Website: home-depot
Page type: receipt
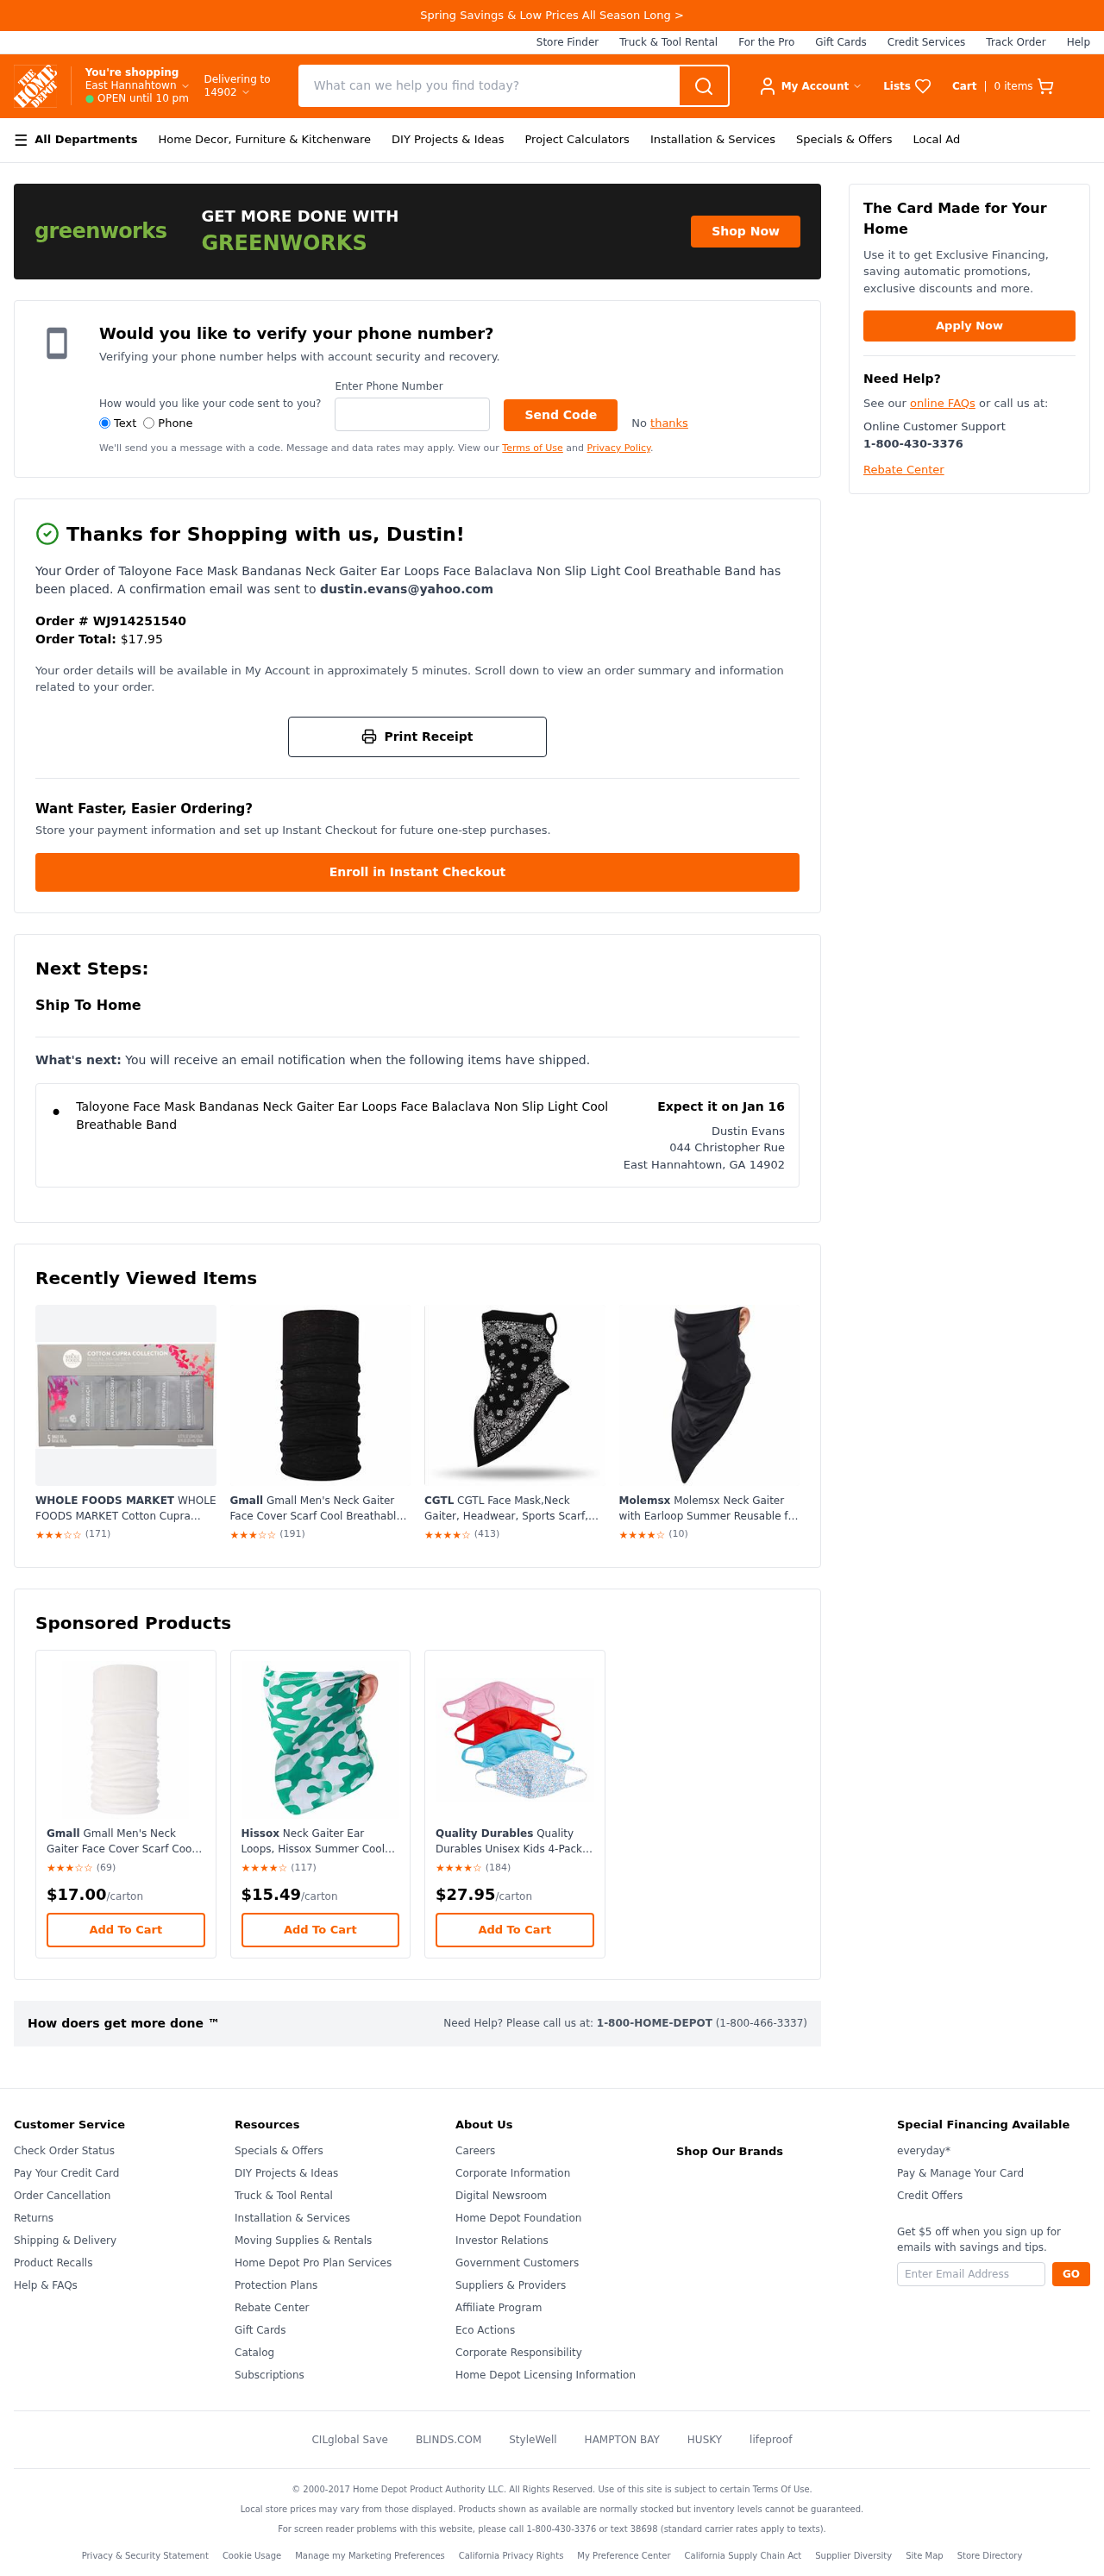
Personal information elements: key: PII_CITY
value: East Hannahtown
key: PII_CITY_STATE_ZIP
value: East Hannahtown, GA 14902
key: PII_EMAIL
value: dustin.evans@yahoo.com
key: PII_FIRSTNAME
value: Dustin
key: PII_FULLNAME
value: Dustin Evans
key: PII_PHONE
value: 6708034658
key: PII_POSTCODE
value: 14902
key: PII_STREET
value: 044 Christopher Rue
Product elements: key: PRODUCT1_NAME
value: Taloyone Face Mask Bandanas Neck Gaiter Ear Loops Face Balaclava Non Slip Light Cool Breathable Band
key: PRODUCT2_NAME
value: WHOLE FOODS MARKET WHOLE FOODS MARKET Cotton Cupra Mask Gift Set, 1 EA
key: PRODUCT2_BRAND
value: WHOLE FOODS MARKET
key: PRODUCT2_RATING
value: ★★★☆☆
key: PRODUCT2_NUM_RATINGS
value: (171)
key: PRODUCT3_NAME
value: Gmall Gmall Men's Neck Gaiter Face Cover Scarf Cool Breathable Lightweight Bandana, Black,1 Piece
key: PRODUCT3_BRAND
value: Gmall
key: PRODUCT3_RATING
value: ★★★☆☆
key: PRODUCT3_NUM_RATINGS
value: (191)
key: PRODUCT4_NAME
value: CGTL CGTL Face Mask,Neck Gaiter, Headwear, Sports Scarf, Boho Bandana, Balaclava Ear Loops, Headband for
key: PRODUCT4_BRAND
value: CGTL
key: PRODUCT4_RATING
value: ★★★★☆
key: PRODUCT4_NUM_RATINGS
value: (413)
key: PRODUCT5_NAME
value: Molemsx Molemsx Neck Gaiter with Earloop Summer Reusable for Ice Silk Headwear Mens Bandanas Face Scarf Band
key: PRODUCT5_BRAND
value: Molemsx
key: PRODUCT5_RATING
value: ★★★★☆
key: PRODUCT5_NUM_RATINGS
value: (10)
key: PRODUCT6_NAME
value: Gmall Gmall Men's Neck Gaiter Face Cover Scarf Cool Breathable Lightweight Bandana, White,1 Piece
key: PRODUCT6_BRAND
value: Gmall
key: PRODUCT6_RATING
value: ★★★☆☆
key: PRODUCT6_NUM_RATINGS
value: (69)
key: PRODUCT6_PRICE
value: $17.00
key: PRODUCT7_NAME
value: Hissox Neck Gaiter Ear Loops, Hissox Summer Cool Breathable Lightweight Balaclava Bandana Headwear Face Cov
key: PRODUCT7_BRAND
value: Hissox
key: PRODUCT7_RATING
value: ★★★★☆
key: PRODUCT7_NUM_RATINGS
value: (117)
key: PRODUCT7_PRICE
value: $15.49
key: PRODUCT8_NAME
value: Quality Durables Quality Durables Unisex Kids 4-Pack Reusable Face Covering, Blue Floral/Blue/Pink/Orange, Big Kids
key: PRODUCT8_BRAND
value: Quality Durables
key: PRODUCT8_RATING
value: ★★★★☆
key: PRODUCT8_NUM_RATINGS
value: (184)
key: PRODUCT8_PRICE
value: $27.95
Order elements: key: ORDER_NUM_ITEMS
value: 0
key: ORDER_ID
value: WJ914251540
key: ORDER_TOTAL
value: $17.95
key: ORDER_DELIVERY_DATE
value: Expect it on Jan 16